Field crop: maize
Growth stage: 2
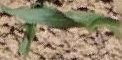
Species: maize